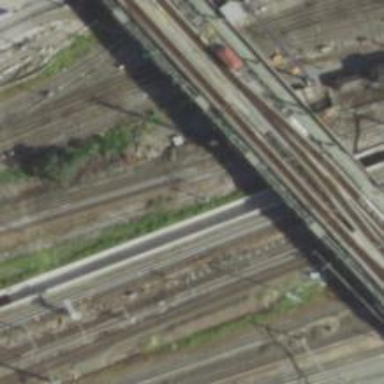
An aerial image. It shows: Railway with electrified contact lines.